Interaction volume radius: 10 \u00c5
Interaction volume height: 25 \u00c5
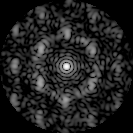
Disorder parameter: 0.6306